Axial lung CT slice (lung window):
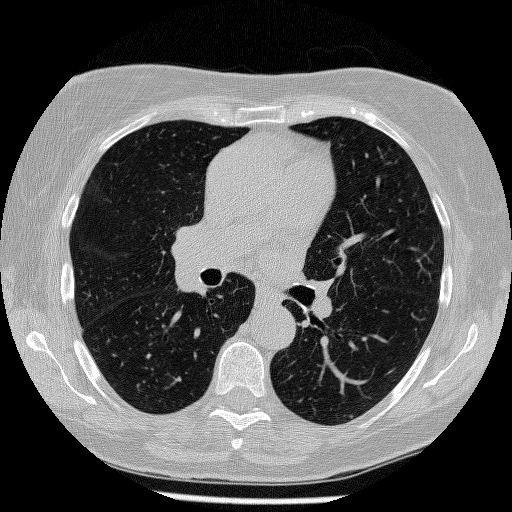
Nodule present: no